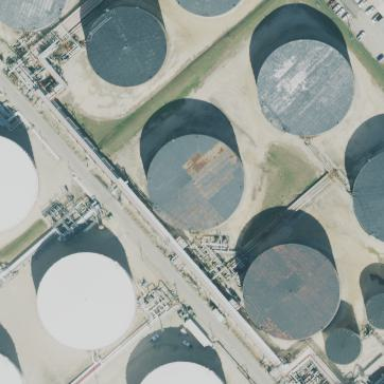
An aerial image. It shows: Storage tank building.